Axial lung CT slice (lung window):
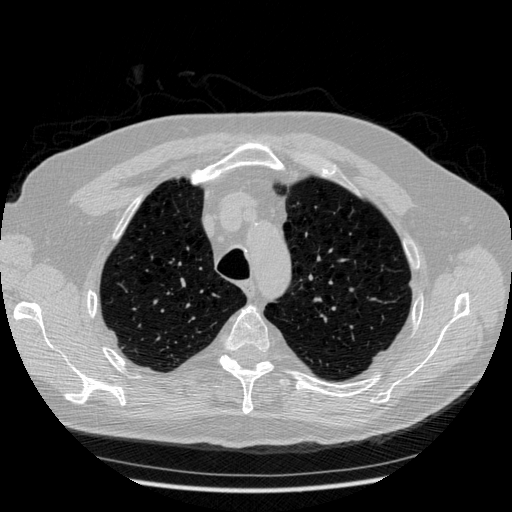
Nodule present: no